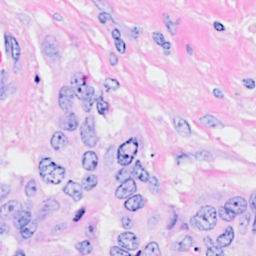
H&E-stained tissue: Breast